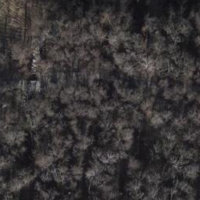
EUNIS habitat code: 44
Species observed at this site:
Cardamine heptaphylla